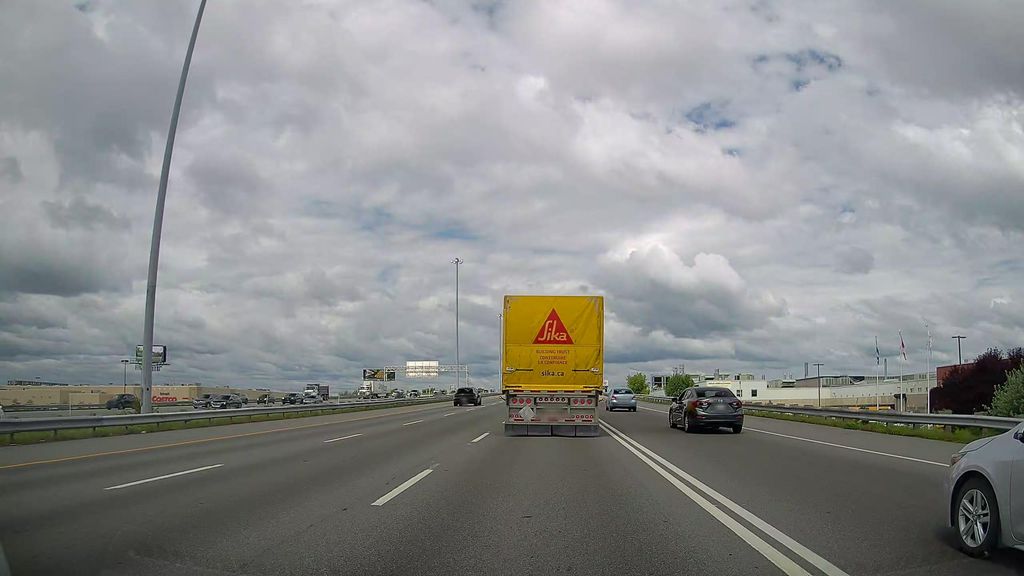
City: montreal